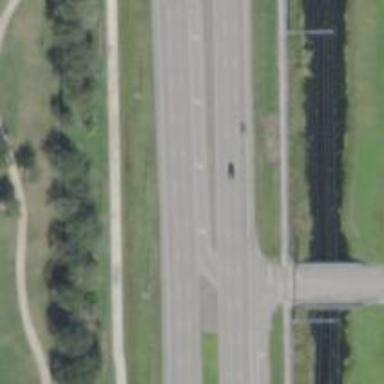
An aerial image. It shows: Primary link highway.